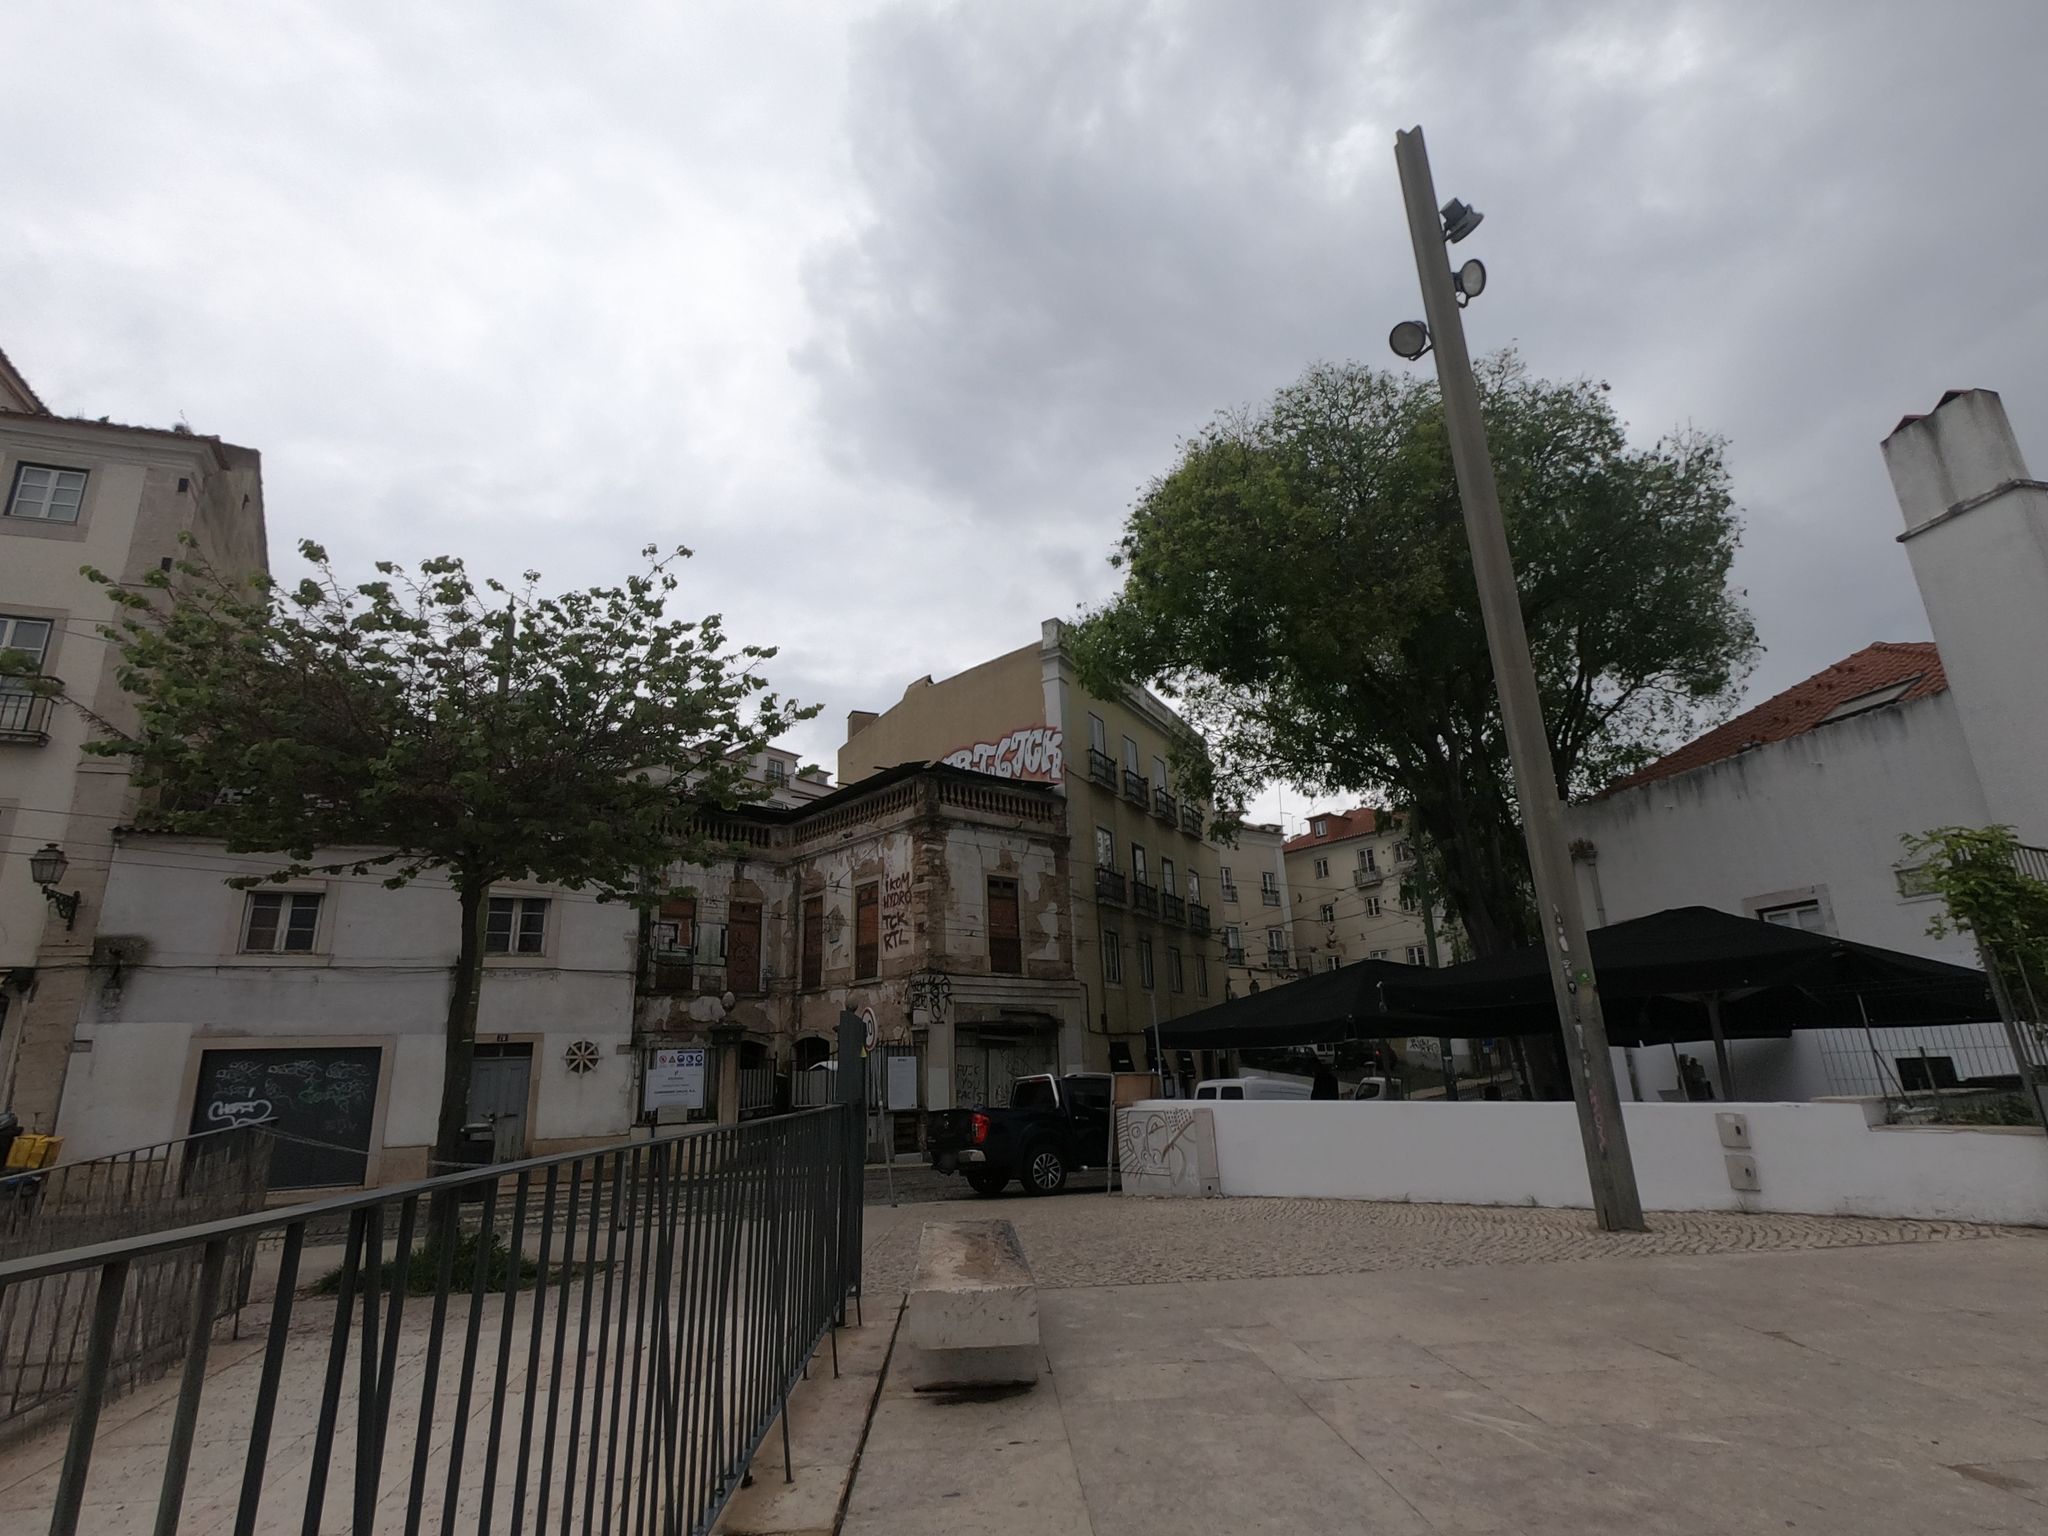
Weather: cloudy
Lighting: day
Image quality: good
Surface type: walking surface
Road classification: path, steps
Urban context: urban centre
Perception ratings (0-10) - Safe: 5.35, Lively: 7.35, Beautiful: 7.3, Boring: 5.64, Depressing: 6.6, Wealthy: 3.74